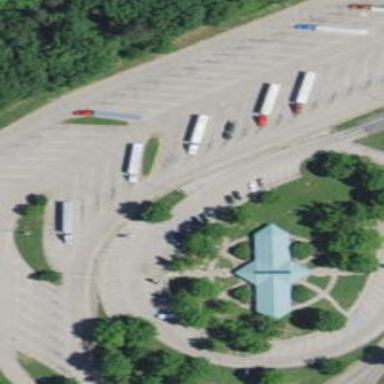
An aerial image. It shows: Rest area along the road.